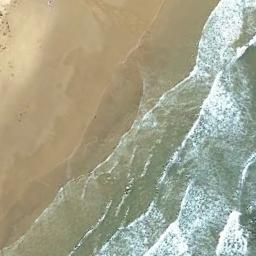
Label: beach